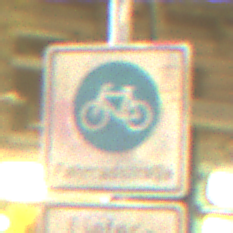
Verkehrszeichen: BeginnFahrradstrasse
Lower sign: BesondereFahrzeugeUndTransportgueter5
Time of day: Night
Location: Outdoor (Urban)
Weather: Clear
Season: NotSpecified
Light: Artificial